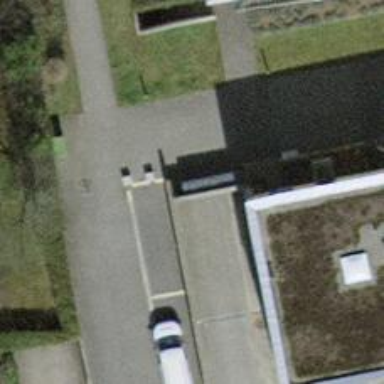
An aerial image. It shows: Parking entrance.